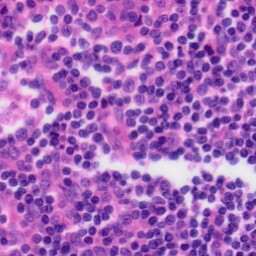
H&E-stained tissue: Tonsil